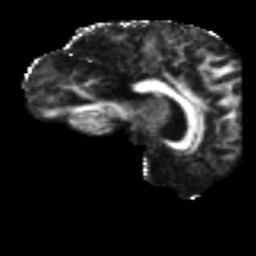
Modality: FA
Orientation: sagittal
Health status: ill
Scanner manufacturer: siemens
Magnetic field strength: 3 T
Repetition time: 6.8 s
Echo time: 0.097 s